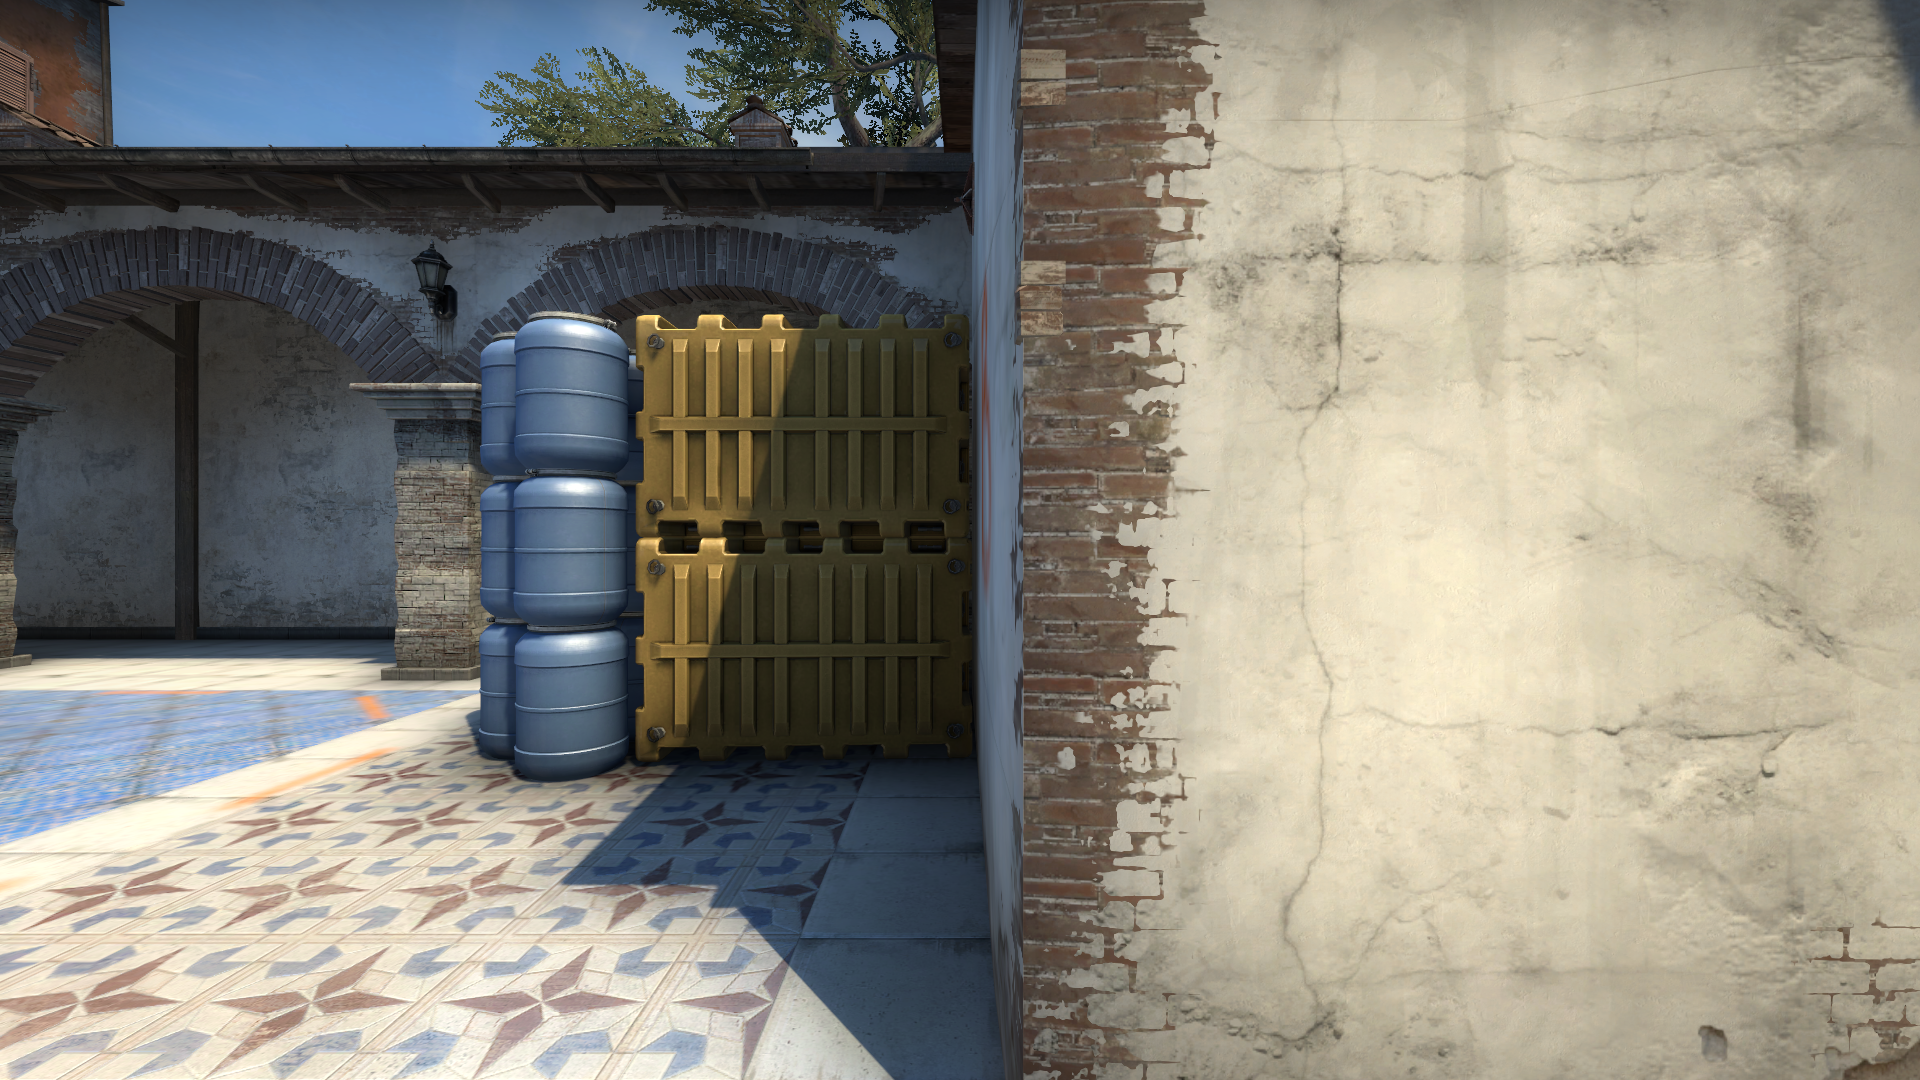
Map: de_inferno